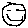
Label: smiley face